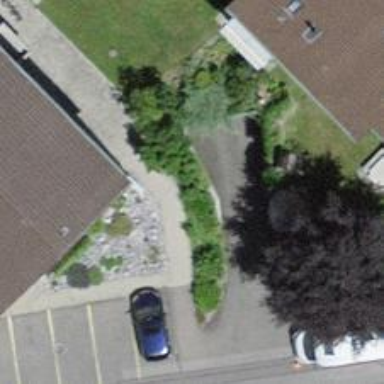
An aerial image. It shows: Parking entrance.